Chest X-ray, PA view. Patient: 49 years old, sex F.
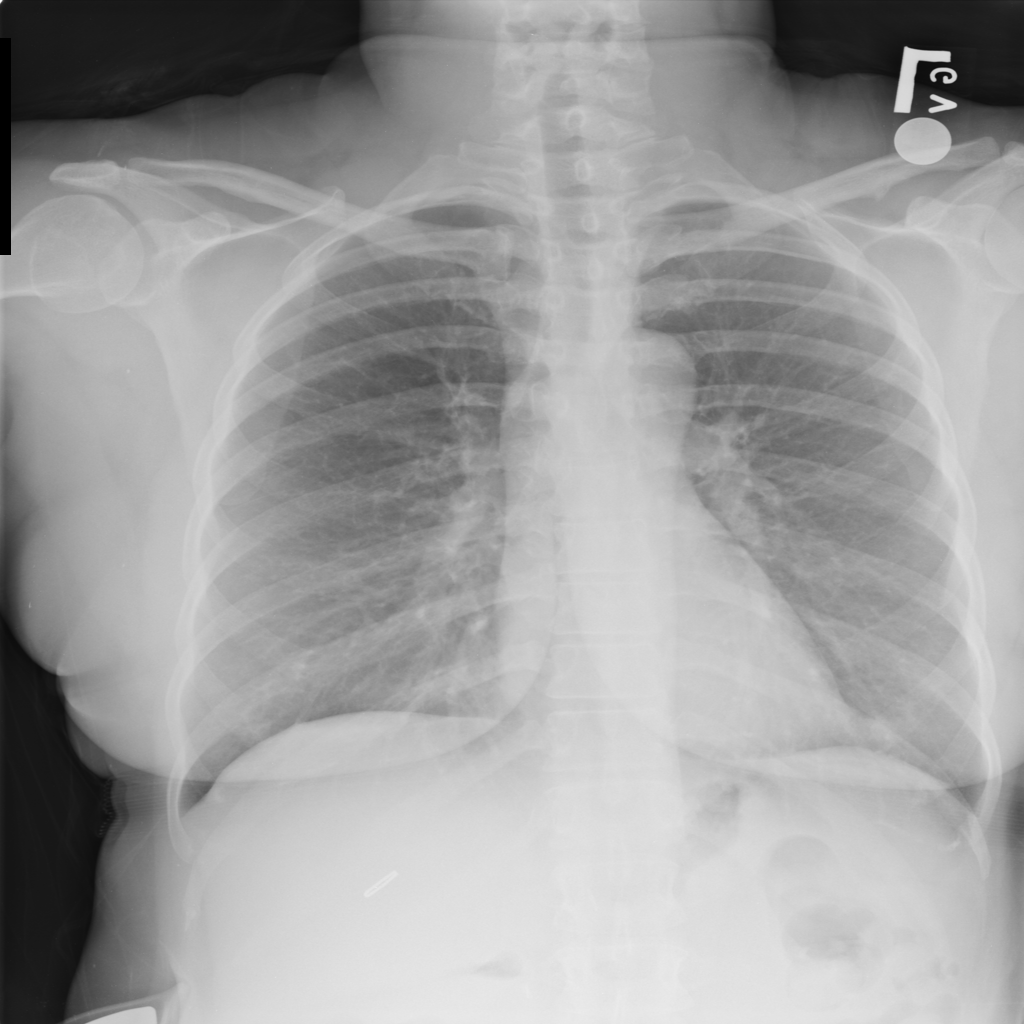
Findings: No Finding